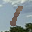
Label: 1